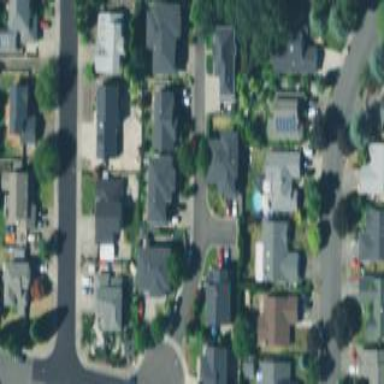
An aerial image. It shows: This residential area consists of single-family homes.